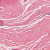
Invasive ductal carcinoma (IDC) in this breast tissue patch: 0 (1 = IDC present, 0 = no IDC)